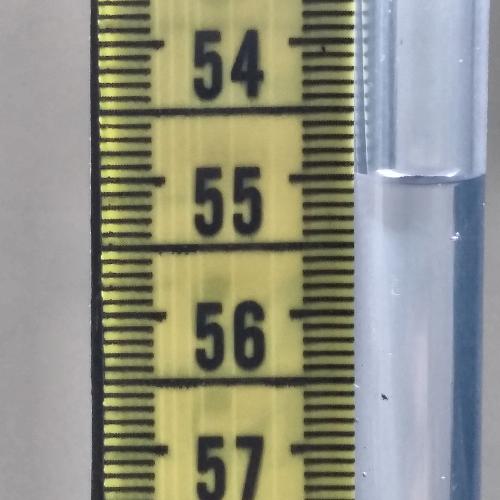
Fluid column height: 55.0 cm